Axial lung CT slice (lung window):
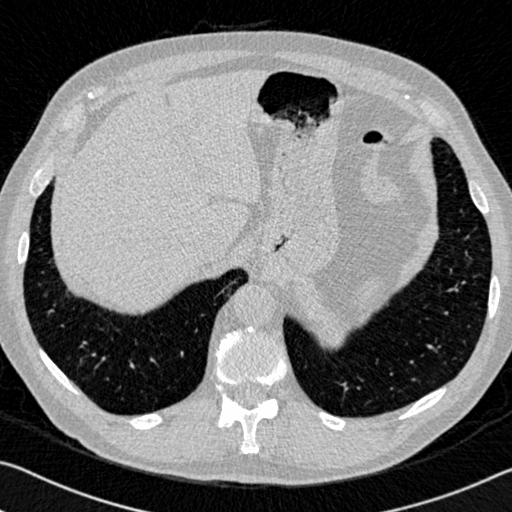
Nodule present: no